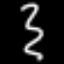
Label: squiggle